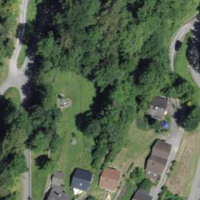
EUNIS habitat code: 55
Species observed at this site:
Corvus corone
Cyanistes caeruleus
Lophophanes cristatus
Troglodytes troglodytes
Chloris chloris
Dendrocopos major
Passer domesticus
Turdus viscivorus
Buteo buteo
Columba palumbus
Parus major
Erithacus rubecula
Certhia familiaris
Sitta europaea
Corvus corax
Periparus ater